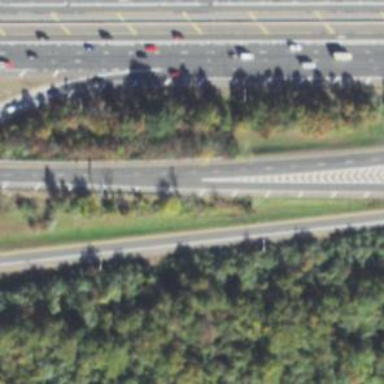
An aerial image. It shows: Motorway junction.